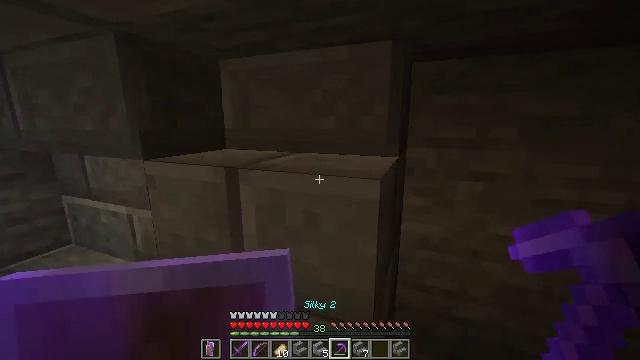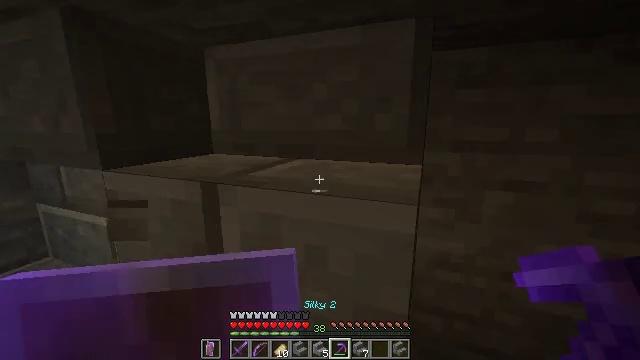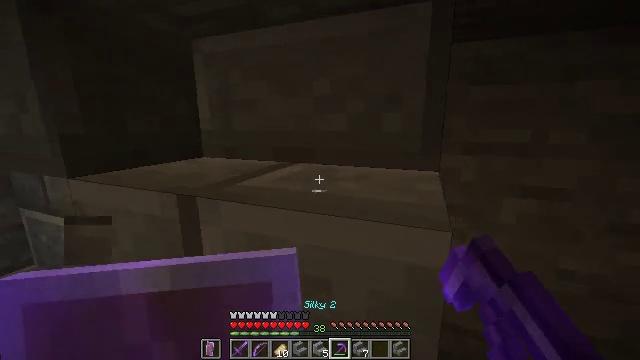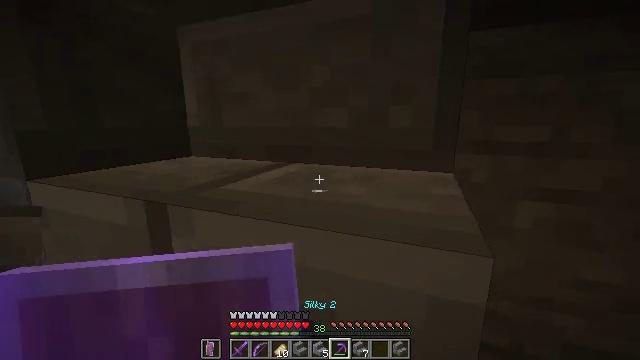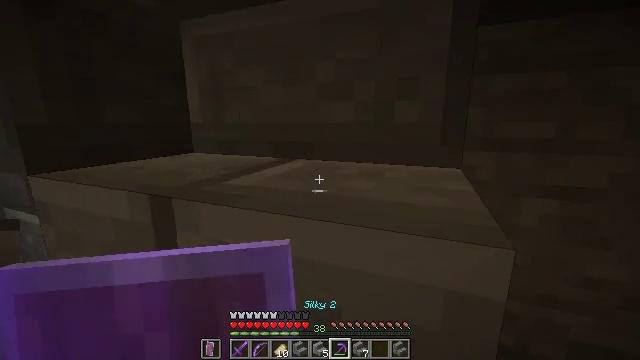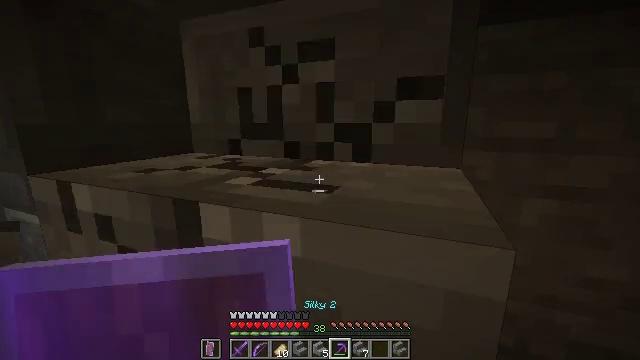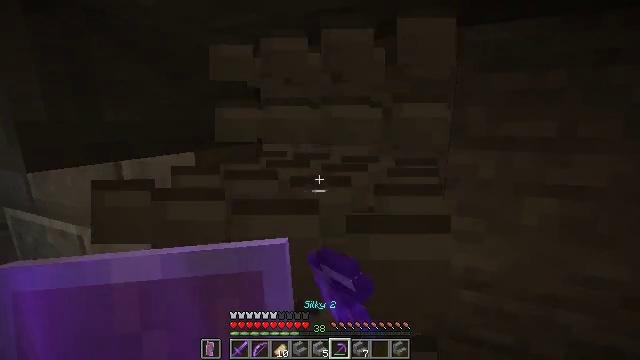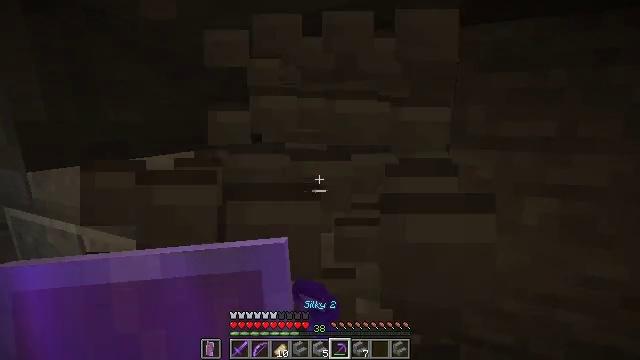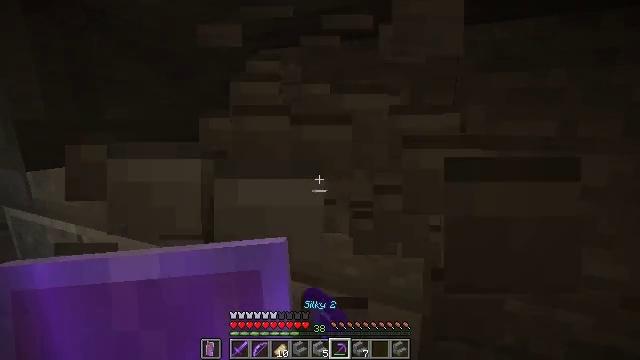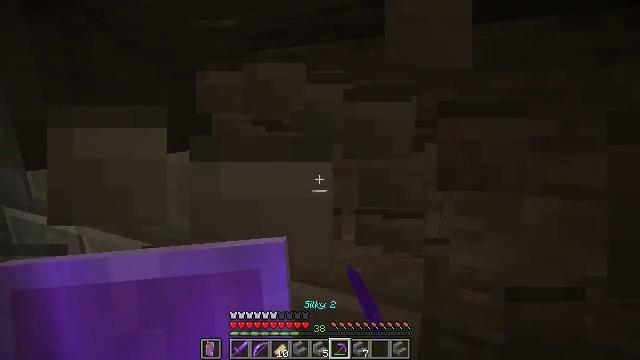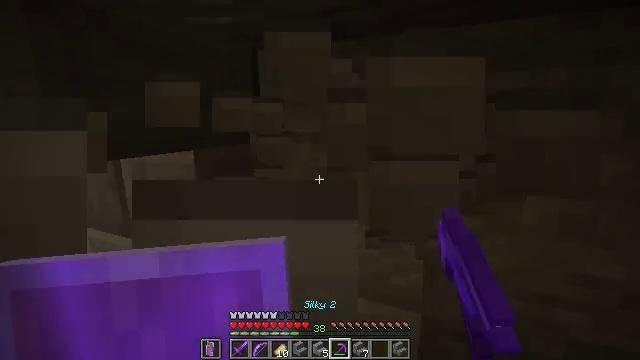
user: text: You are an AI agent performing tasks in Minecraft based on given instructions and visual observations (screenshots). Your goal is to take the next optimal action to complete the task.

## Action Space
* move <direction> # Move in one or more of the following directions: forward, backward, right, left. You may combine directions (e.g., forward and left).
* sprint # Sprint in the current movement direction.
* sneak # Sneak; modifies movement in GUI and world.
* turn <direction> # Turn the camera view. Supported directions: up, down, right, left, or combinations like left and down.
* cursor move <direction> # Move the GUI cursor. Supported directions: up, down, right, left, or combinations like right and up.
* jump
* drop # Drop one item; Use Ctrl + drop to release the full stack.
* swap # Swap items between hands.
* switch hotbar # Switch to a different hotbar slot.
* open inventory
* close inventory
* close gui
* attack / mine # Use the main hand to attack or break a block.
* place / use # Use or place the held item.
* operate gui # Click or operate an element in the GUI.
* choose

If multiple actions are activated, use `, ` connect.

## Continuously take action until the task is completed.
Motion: motion action
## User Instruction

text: Recycle the stone brick stairs from the structure.
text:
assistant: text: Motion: move forward, attack / mine
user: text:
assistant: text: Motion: attack / mine
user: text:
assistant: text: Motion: attack / mine
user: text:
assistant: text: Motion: attack / mine
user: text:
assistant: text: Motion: attack / mine
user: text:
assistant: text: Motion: attack / mine
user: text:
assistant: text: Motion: attack / mine
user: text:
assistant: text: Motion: no_op
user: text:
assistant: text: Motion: no_op
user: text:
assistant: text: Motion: no_op
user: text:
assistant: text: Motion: no_op